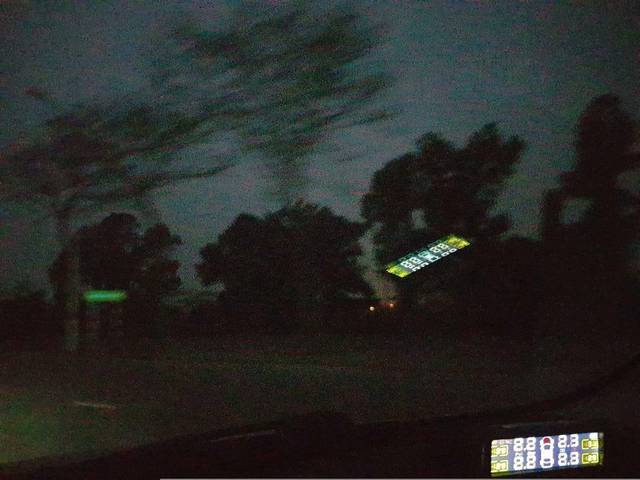
Region: Vietnam
Coordinates: 20.951, 105.787